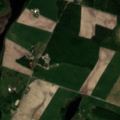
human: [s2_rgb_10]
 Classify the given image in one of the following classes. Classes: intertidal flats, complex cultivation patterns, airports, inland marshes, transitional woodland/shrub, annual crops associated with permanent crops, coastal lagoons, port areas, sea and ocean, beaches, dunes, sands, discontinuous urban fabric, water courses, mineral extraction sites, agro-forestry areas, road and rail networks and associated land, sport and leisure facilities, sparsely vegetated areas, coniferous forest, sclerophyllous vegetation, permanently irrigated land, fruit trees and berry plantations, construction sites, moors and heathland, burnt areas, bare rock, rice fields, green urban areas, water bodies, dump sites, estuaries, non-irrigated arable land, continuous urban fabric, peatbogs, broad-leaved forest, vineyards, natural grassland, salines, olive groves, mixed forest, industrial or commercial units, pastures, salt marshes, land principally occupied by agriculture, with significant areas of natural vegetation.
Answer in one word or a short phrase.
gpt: non-irrigated arable land, mixed forest, transitional woodland/shrub, inland marshes